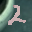
Label: 2